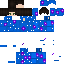
A female human skin with dark skin, wearing brown long hair dressed in a blue hoodie and blue pants, featuring a closed mouth.